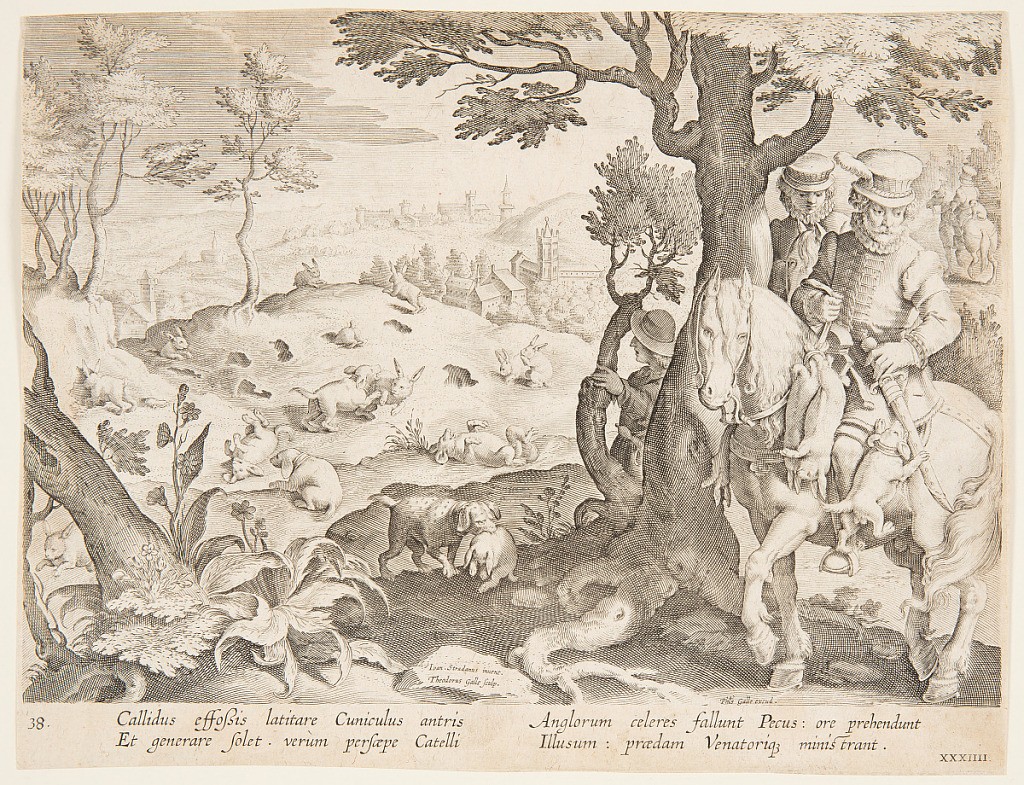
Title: Rabbit hunt
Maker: Jan van der Straet, called Stradanus, Flemish, 1523–1605
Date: ca. 1595
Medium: Engraving on paper
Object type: Print
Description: Horizontal rectangle. The dogs hunt and trap the rabbits, left, brining their kill tot he horsemen behind the tree, at right. On a rock, left center: "Ioan. Stradanus invent. / Theodorus Galle Sculp." At lower right: "Phls. Galle excud." Below: "CALLIDUS EFFOSSIS LATITARE CUNICLULUS..."